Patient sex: F
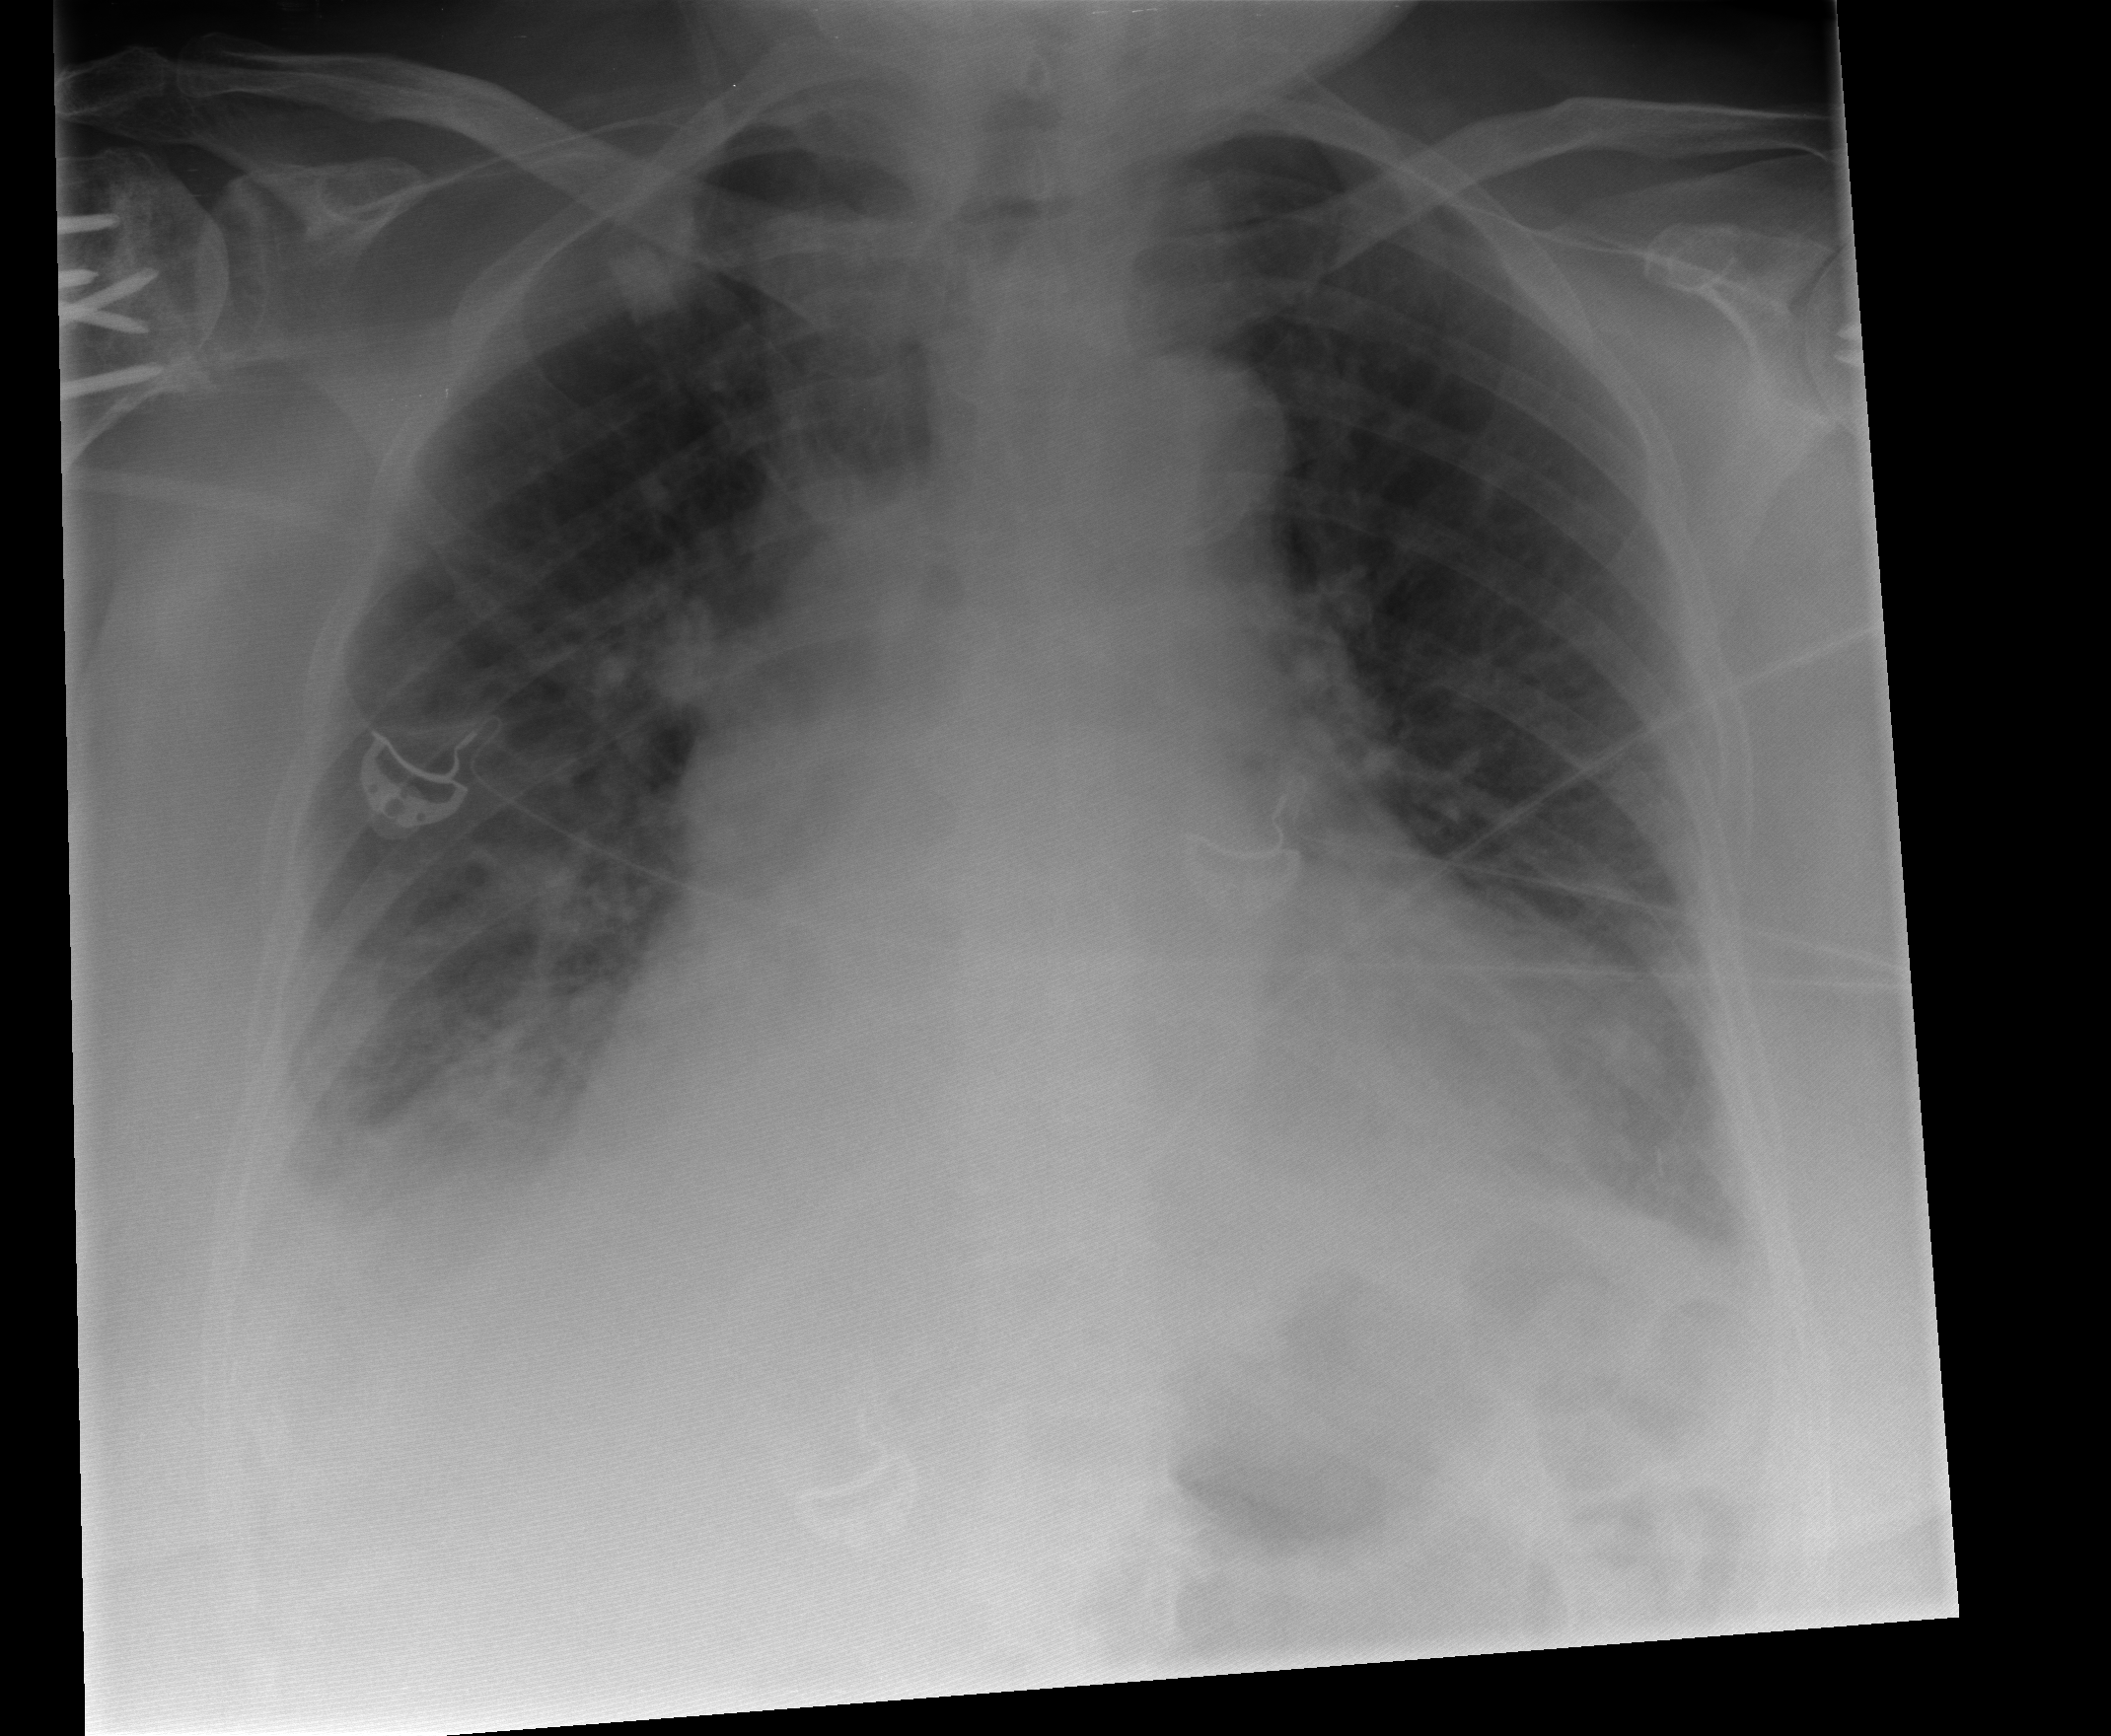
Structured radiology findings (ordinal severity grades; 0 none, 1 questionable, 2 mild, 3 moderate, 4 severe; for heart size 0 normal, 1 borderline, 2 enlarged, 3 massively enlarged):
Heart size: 3
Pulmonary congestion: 2
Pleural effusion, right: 3
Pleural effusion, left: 2
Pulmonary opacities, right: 2
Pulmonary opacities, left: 0
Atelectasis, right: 2
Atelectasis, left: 2